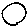
Label: circle